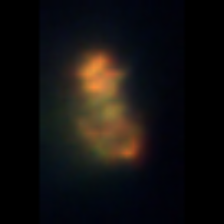
Taxon: Unknown_detritus
Group: Unknown